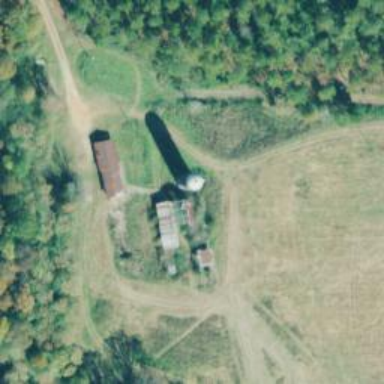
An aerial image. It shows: Silo.